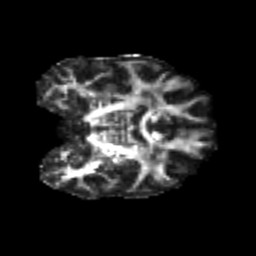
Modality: FA
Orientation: coronal
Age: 24
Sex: male
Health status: healthy
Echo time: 0.074 s